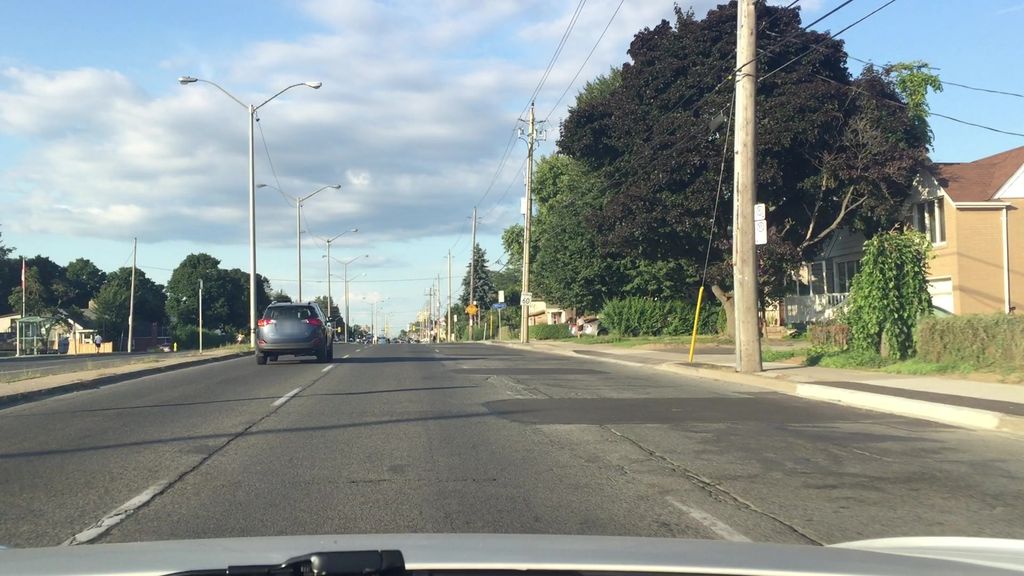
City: toronto